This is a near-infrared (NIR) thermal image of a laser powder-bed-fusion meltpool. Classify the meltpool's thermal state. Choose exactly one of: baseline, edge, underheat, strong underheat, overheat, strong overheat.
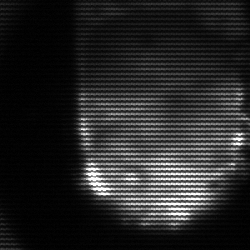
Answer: baseline